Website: bh-photo
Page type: customer-info-address
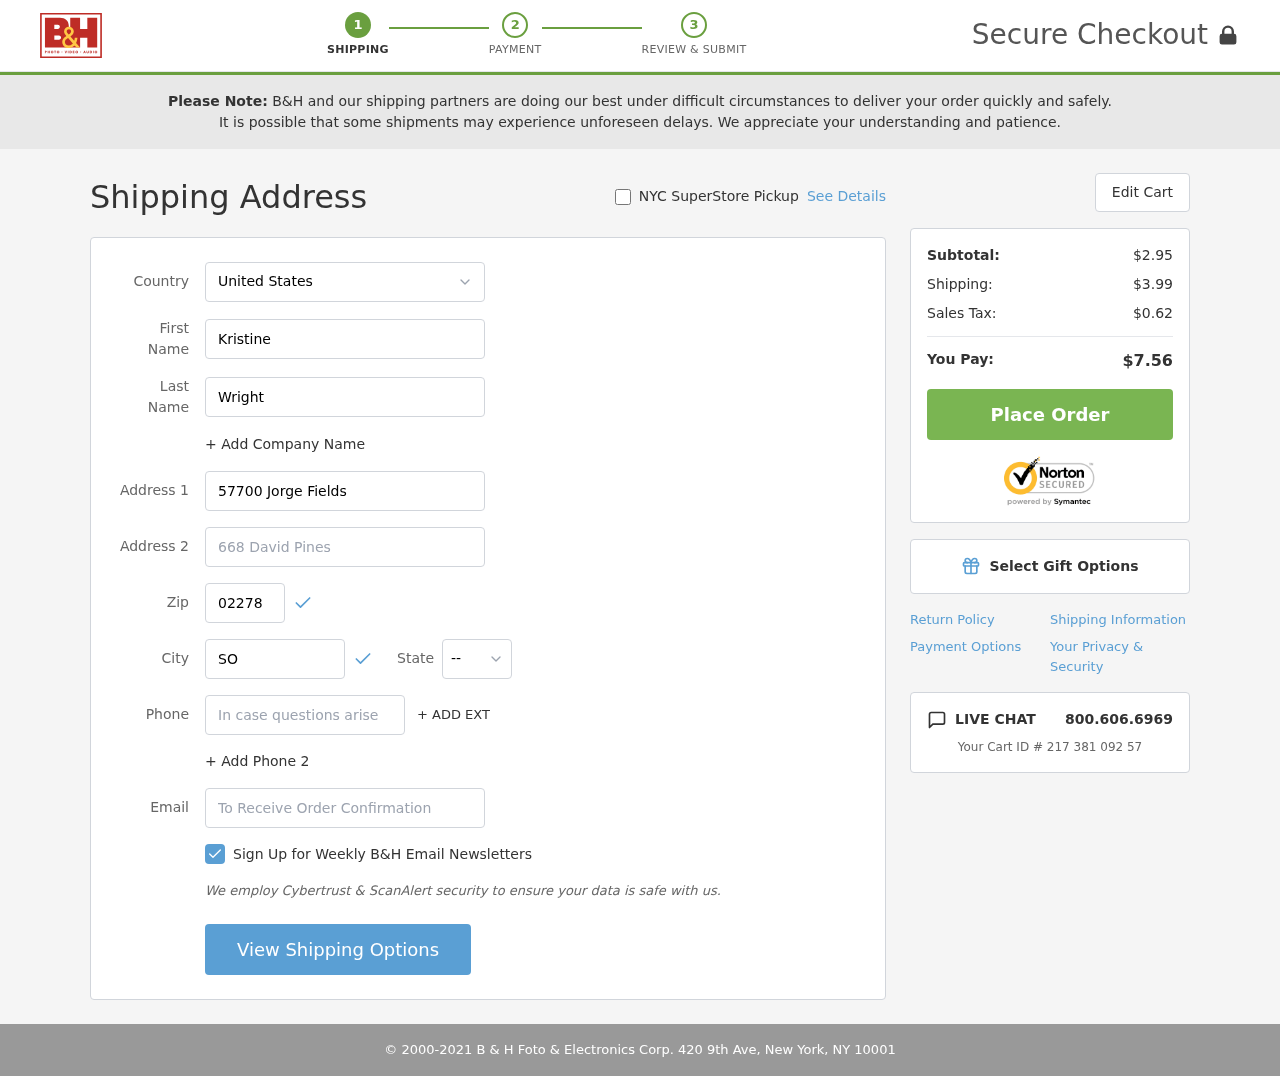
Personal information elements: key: PII_CITY
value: South Ryan
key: PII_COUNTRY
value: United States
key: PII_EMAIL
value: kwright@yahoo.com
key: PII_FIRSTNAME
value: Kristine
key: PII_LASTNAME
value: Wright
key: PII_PHONE
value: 9737414340
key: PII_POSTCODE
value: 02278
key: PII_STATE_ABBR
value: NH
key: PII_STREET
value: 57700 Jorge Fields
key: PII_STREET2
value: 668 David Pines
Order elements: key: ORDER_SUBTOTAL
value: $2.95
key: ORDER_SHIPPING_COST
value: $3.99
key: ORDER_TAX
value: $0.62
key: ORDER_TOTAL
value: $7.56
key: ORDER_ID
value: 217 381 092 57